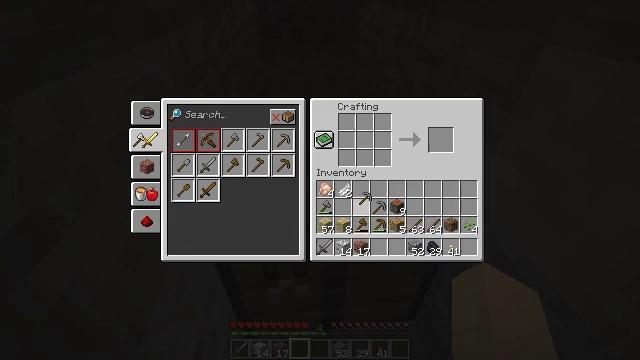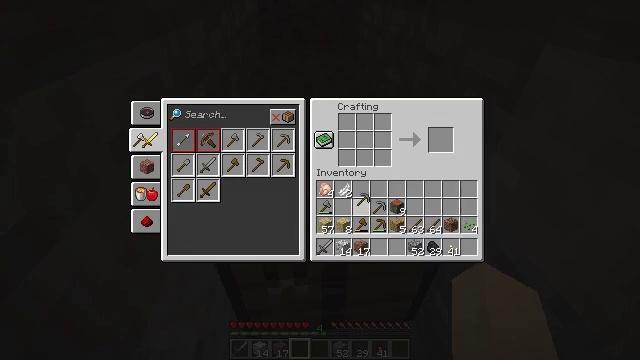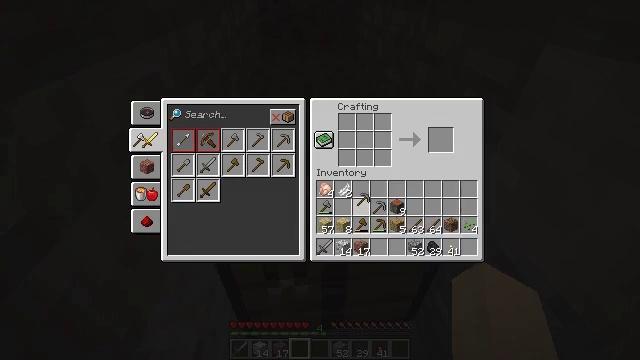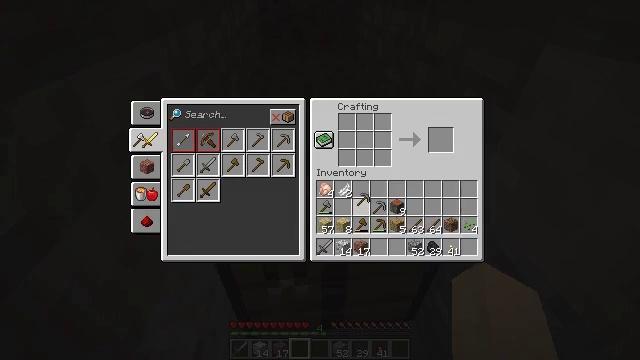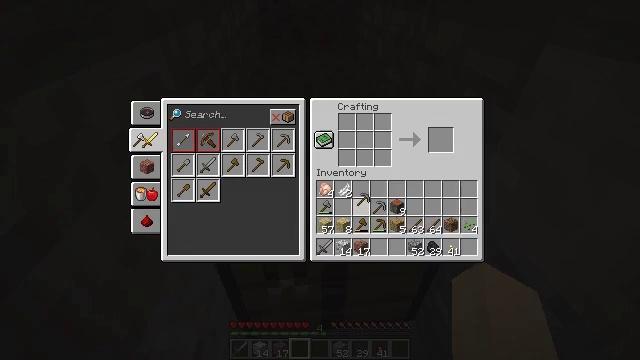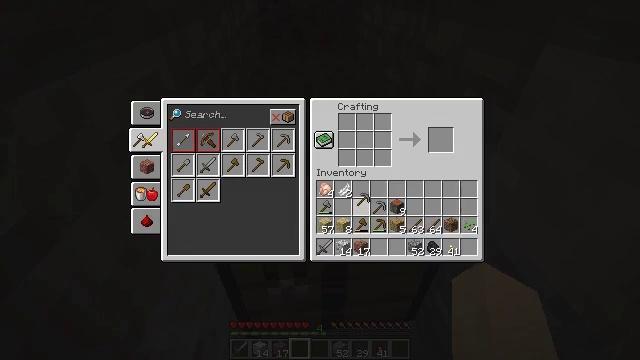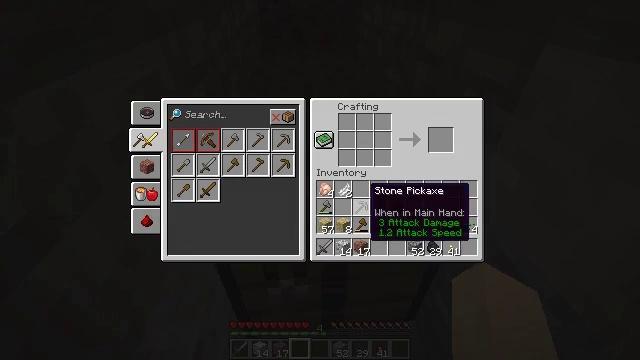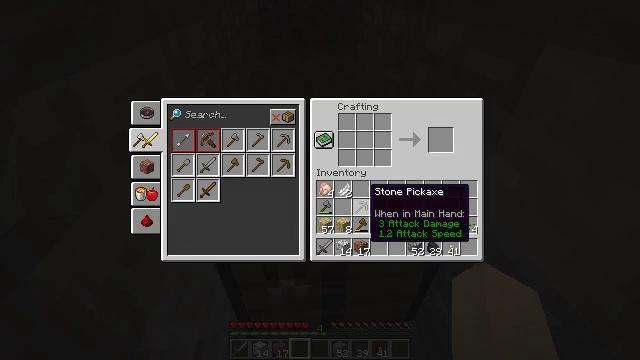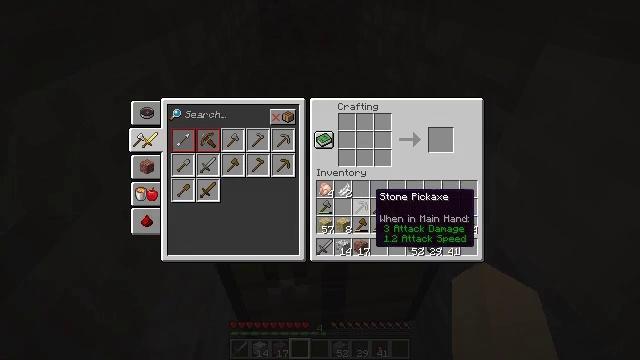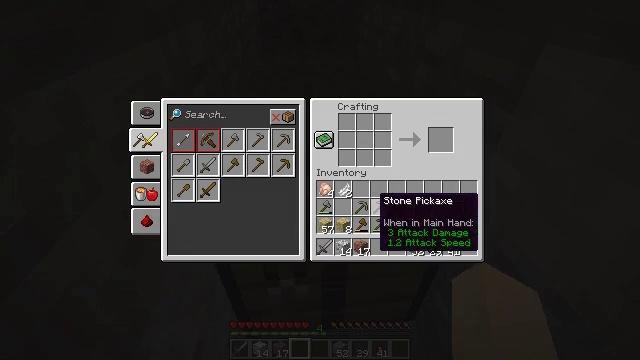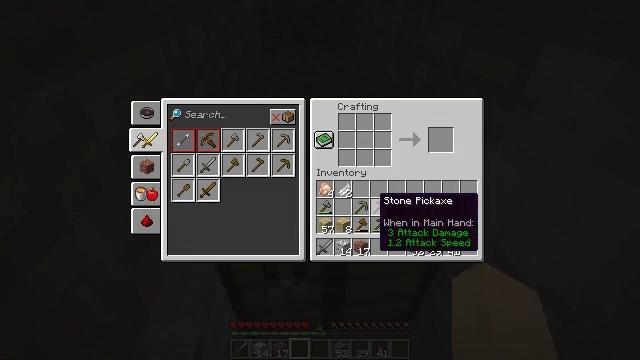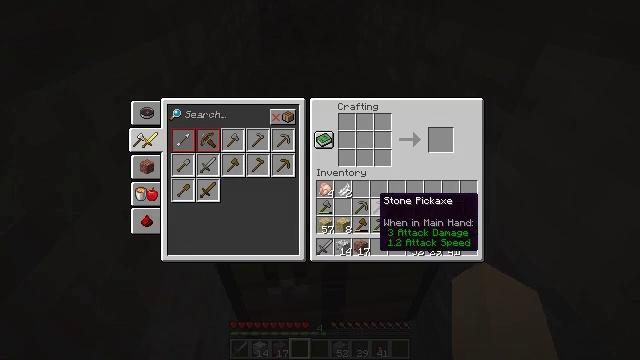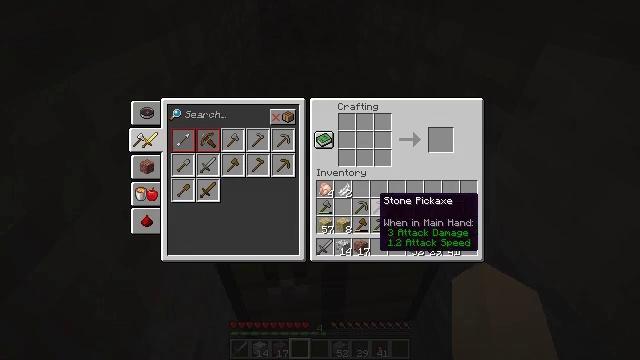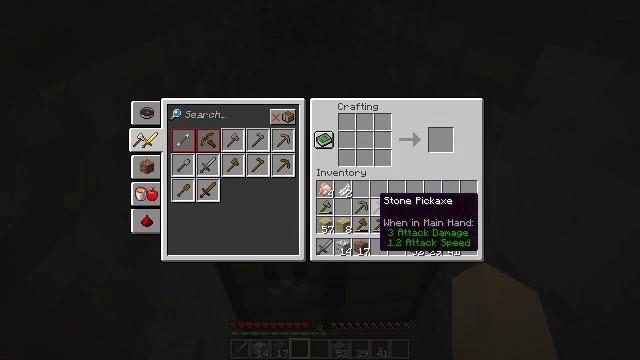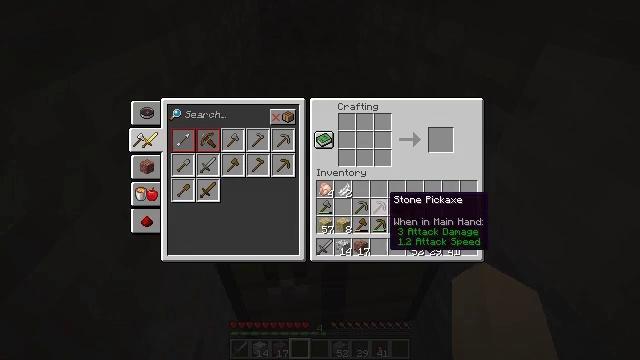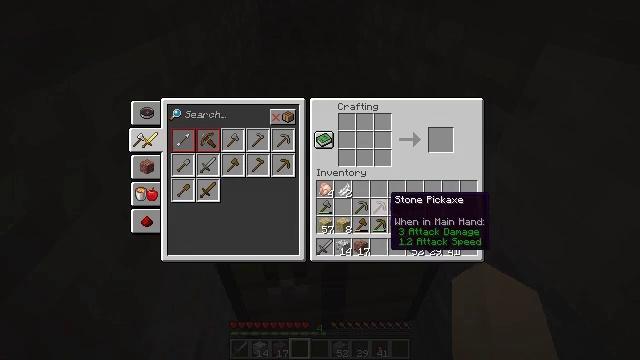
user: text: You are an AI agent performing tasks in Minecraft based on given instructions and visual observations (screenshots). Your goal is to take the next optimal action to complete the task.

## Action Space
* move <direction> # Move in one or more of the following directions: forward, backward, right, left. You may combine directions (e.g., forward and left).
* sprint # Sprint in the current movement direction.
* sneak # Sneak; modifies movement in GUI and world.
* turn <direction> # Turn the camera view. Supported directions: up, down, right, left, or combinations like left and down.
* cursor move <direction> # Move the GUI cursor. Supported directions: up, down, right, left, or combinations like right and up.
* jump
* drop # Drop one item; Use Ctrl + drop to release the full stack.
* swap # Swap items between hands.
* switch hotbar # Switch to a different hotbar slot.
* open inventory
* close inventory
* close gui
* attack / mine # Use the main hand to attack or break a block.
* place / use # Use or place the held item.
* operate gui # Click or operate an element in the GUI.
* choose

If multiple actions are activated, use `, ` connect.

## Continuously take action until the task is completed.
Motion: motion action
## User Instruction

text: Get the crafting table into the inventory.
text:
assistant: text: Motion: open gui
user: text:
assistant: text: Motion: no_op
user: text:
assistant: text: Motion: no_op
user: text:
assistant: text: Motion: operate gui
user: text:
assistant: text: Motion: operate gui
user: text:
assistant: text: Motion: no_op
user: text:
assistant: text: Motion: no_op
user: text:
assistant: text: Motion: no_op
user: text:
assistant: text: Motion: no_op
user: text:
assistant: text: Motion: no_op
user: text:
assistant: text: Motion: no_op
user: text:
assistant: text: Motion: no_op
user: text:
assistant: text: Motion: no_op
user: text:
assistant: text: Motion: cursor move right
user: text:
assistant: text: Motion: no_op
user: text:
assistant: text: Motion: no_op
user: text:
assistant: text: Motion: no_op
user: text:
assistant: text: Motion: no_op
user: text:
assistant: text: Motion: no_op
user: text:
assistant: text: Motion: no_op
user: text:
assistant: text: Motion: cursor move down
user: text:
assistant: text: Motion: cursor move left and down
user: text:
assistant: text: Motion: cursor move left
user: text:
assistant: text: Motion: cursor move left
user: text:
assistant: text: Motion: no_op
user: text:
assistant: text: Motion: no_op
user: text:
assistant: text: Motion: cursor move left and up
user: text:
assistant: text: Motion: no_op
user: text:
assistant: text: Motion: no_op
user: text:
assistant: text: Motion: no_op